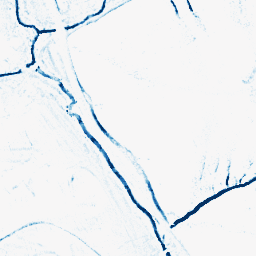
Category: morphological
Decomposition family: morphological_ellipse
Decomposition parameters: operation: closing
width: 5
height: 5
Upsampling method: sinc_hamming
Upsampling parameters: scale: 8
kernel_size: 16
Upsampling scale: 8